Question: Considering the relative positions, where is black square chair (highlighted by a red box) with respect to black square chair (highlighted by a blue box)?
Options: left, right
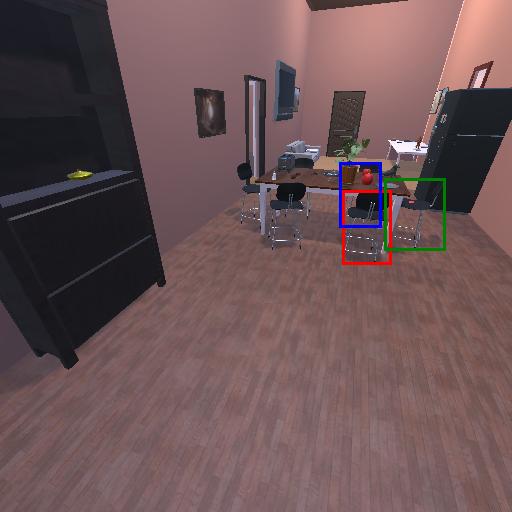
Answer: left